Question: I am working on a project in which I am using php mysql to connect android application with database. My requirement is that , there is a spinner in the layout for which I want to initialise values during run time(values come from db).
I have been trying out this code
'''
package com.example.festipedia_logo;
//import com.actionbarsherlock.app.SherlockFragment;
import java.util.ArrayList;
import java.util.HashMap;
import java.util.List;
import org.apache.http.NameValuePair;
import org.apache.http.message.BasicNameValuePair;
import org.json.JSONArray;
import org.json.JSONException;
import org.json.JSONObject;
import com.example.festipedia_logo.details1.LoadAllProducts;
import android.app.Activity;
import android.app.Fragment;
import android.app.ProgressDialog;
import android.content.Intent;
import android.graphics.drawable.Drawable;
import android.os.AsyncTask;
import android.os.Bundle;
import android.support.v4.app.FragmentTransaction;
import android.support.v4.view.ViewPager;
import android.util.Log;
import android.view.LayoutInflater;
import android.view.View;
import android.view.ViewGroup;
import android.widget.AdapterView;
import android.widget.AdapterView.OnItemClickListener;
import android.widget.ArrayAdapter;
import android.widget.Button;
import android.widget.EditText;
import android.widget.ListAdapter;
import android.widget.ListView;
import android.widget.SimpleAdapter;
import android.widget.Spinner;
import android.widget.TextView;
import android.widget.Toast;
public class mainpagetry extends Activity {
Button button1;
Button button4;
ArrayAdapter<String> adapter;
String[] city;
String loc;
Spinner spinner;
//String loc;
private static String url_all_products =new Global().getcon()+"loc.php";
Button a;
// JSON Node names
private static final String TAG_SUCCESS = "success";
private static final String TAG_PRODUCTS = "products";
private static final String TAG_NAME = "eventname";
private static final String TAG_LOCATION = "location";
private ProgressDialog pDialog;
//String category,location;
// Creating JSON Parser object
JSONParser jParser = new JSONParser();
EditText b;int flag=0;
ArrayList<HashMap<String, String>> productsList;
// products JSONArray
JSONArray products = null;
//ListView l;
//Spinner spinner;
public void onCreate(Bundle savedInstanceState) {
super.onCreate(savedInstanceState);
//setContentView(R.layout.activity_main);
getActionBar().setDisplayShowTitleEnabled(false);
getActionBar().setDisplayUseLogoEnabled(false);
getActionBar().setDisplayShowCustomEnabled(true);
getActionBar().setDisplayShowHomeEnabled(false);
//getSupportActionBar().setIcon(R.drawable.fest);
//getSupportActionBar().setLogo(R.drawable.fest);
Drawable d=getResources().getDrawable(R.drawable.actionbar);
getActionBar().setBackgroundDrawable(d);
setContentView(R.layout.mainmenu);
productsList = new ArrayList<HashMap<String, String>>();
new LoadAllProducts().execute();
spinner = (Spinner)this.findViewById(R.id.spinner1);
/*city = new String[] { "Mumbai", "Chennai",
"Dubai"};
/*adapter = new ArrayAdapter<String>(this,
android.R.layout.simple_spinner_dropdown_item,city
);
*/
// spinner.setAdapter(adapter);
// View rootView = inflater.inflate(R.layout.mainmenu, container, false);
//Intent in = getIntent();
//loc = in.getStringExtra("loc");
Button button1 = (Button) findViewById(R.id.button1);
Button button4 = (Button) findViewById(R.id.button4);
Button button2 = (Button) findViewById(R.id.button2);
Button button5 = (Button) findViewById(R.id.button5);
Button button3 = (Button) findViewById(R.id.button3);
//TextView t1= (TextView) findViewById(R.id.getlocation);
//t1.setText(loc);
button1.setOnClickListener(new View.OnClickListener() {
@Override
public void onClick(View view) {
// creating new product in background thread
/*final FragmentTransaction ft = getFragmentManager().beginTransaction();
ft.replace(R.id.content_frame,new home1() , "Fest Content");
ft.commit();*/
String s=spinner.getSelectedItem().toString();
Intent i = new Intent(getApplicationContext(),
MainActivity.class);
i.putExtra("loc", 0);
i.putExtra("category", "Technical");
i.putExtra("location", s);
// Closing all previous activities
//i.addFlags(Intent.FLAG_ACTIVITY_CLEAR_TOP);
startActivity(i);
//new CreateNewProduct().execute();
}
});
button2.setOnClickListener(new View.OnClickListener() {
@Override
public void onClick(View view) {
// creating new product in background thread
/*final FragmentTransaction ft = getFragmentManager().beginTransaction();
ft.replace(R.id.content_frame,new home1() , "Fest Content");
ft.commit();*/
String s=spinner.getSelectedItem().toString();
Intent i = new Intent(getApplicationContext(),
MainActivity.class);
i.putExtra("loc", 0);
i.putExtra("category", "Cultural");
i.putExtra("location", s);
// Closing all previous activities
//i.addFlags(Intent.FLAG_ACTIVITY_CLEAR_TOP);
startActivity(i);
//new CreateNewProduct().execute();
}
});
button3.setOnClickListener(new View.OnClickListener() {
@Override
public void onClick(View view) {
// creating new product in background thread
/*final FragmentTransaction ft = getFragmentManager().beginTransaction();
ft.replace(R.id.content_frame,new home1() , "Fest Content");
ft.commit();*/
String s=spinner.getSelectedItem().toString();
Intent i = new Intent(getApplicationContext(),
MainActivity.class);
i.putExtra("loc", 0);
i.putExtra("category", "Sports");
i.putExtra("location", s);
// Closing all previous activities
//i.addFlags(Intent.FLAG_ACTIVITY_CLEAR_TOP);
startActivity(i);
//new CreateNewProduct().execute();
}
});
button4.setOnClickListener(new View.OnClickListener() {
@Override
public void onClick(View view) {
// creating new product in background thread
/* final FragmentTransaction ft = getFragmentManager().beginTransaction();
ft.replace(R.id.content_frame,new testing() , "Fest Content");
ft.commit();*/
Intent i = new Intent(getApplicationContext(),
MainActivity.class);
i.putExtra("loc", 1);
// Closing all previous activities
//i.addFlags(Intent.FLAG_ACTIVITY_CLEAR_TOP);
startActivity(i);
//new CreateNewProduct().execute();
}
});
button5.setOnClickListener(new View.OnClickListener() {
@Override
public void onClick(View view) {
// creating new product in background thread
/* final FragmentTransaction ft = getFragmentManager().beginTransaction();
ft.replace(R.id.content_frame,new testing() , "Fest Content");
ft.commit();*/
Intent i = new Intent(getApplicationContext(),
MainActivity.class);
i.putExtra("loc", 2);
// Closing all previous activities
//i.addFlags(Intent.FLAG_ACTIVITY_CLEAR_TOP);
startActivity(i);
//new CreateNewProduct().execute();
}
});
}
public void onBackPressed() {
finish();
}
class LoadAllProducts extends AsyncTask<String, String, String> {
@Override
protected void onPreExecute() {
super.onPreExecute();
pDialog = new ProgressDialog(mainpagetry.this);
pDialog.setMessage("Loading festivals. Please wait...");
pDialog.setIndeterminate(false);
pDialog.setCancelable(false);
pDialog.show();
}
/**
* getting All products from url
* */
protected String doInBackground(String... args) {
// Building Parameters
List<NameValuePair> params = new ArrayList<NameValuePair>();
//Log.d("test",category);
//Log.d("test1",location);
// getting JSON string from URL
JSONObject json = jParser.makeHttpRequest(url_all_products, "GET", params);
// Log.d("All Products: ", json.toString());
try {
// Checking for SUCCESS TAG
int success = json.getInt(TAG_SUCCESS);
if (success == 1) {
// products found
// Getting Array of Products
products = json.getJSONArray(TAG_PRODUCTS);
// looping through All Products
for (int i = 0; i < products.length(); i++) {
JSONObject c = products.getJSONObject(i);
// Storing each json item in variable
String name = c.getString(TAG_NAME);
String location = c.getString(TAG_LOCATION);
//l.setFilterText(id);
// creating new HashMap
HashMap<String, String> map = new HashMap<String, String>();
// adding each child node to HashMap key => value
map.put(TAG_NAME, name);
map.put(TAG_LOCATION, location);
// adding HashList to ArrayList
productsList.add(map);
}
} else {
//t1.setText("We currently do not have any events for this category at the chosen location");
//flag=1;
}
} catch (JSONException e) {
e.printStackTrace();
}
return null;
}
/**
* After completing background task Dismiss the progress dialog
* **/
protected void onPostExecute(String file_url) {
// dismiss the dialog after getting all products
pDialog.dismiss();
// updating UI from Background Thread
runOnUiThread(new Runnable() {
public void run() {
/**
* Updating parsed JSON data into ListView
* */
adapter = new ArrayAdapter<String>(this,
android.R.layout.simple_spinner_dropdown_item,TAG_LOCATION
);
spinner.setAdapter(adapter);
}
});
}
}
}
'''
But I am not able to initialise spinner with the values obtained from db.
The error states: 'The constructor ArrayAdapter<String>(new Runnable(){}, int, String) is undefined'
I have also tried using this in the void run method :
'''
public void run() {
/**
* Updating parsed JSON data into ListView
* */
ListAdapter adapter = new SimpleAdapter
(
mainpagetry.this, productsList,
R.layout.list_item, new String[]
{
TAG_LOCATION
},
new int[] {
R.id.name
});
spinner.setAdapter(adapter);
}
'''
Here it states : 'The method setAdapter(SpinnerAdapter) in the type Spinner is not applicable for the arguments (ListAdapter)'
Please help!!!
EDIT:
Screenshot of error

Error for array adapter - 'The constructor ArrayAdapter<String>(mainpagetry, int, String) is undefined'
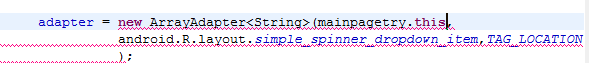
Answer: You should construct your adapter like this :
'''
adapter = new ArrayAdapter<String>
(mainpagetry.this,
android.R.layout.simple_spinner_dropdown_item);
'''
Note : 'this' (Runnable) in your original code changed to 'this' instance of outer class(you Activity).
Also, remove the last parameter to match one of the 'ArrayAdapter' constructors or make it an array or list of Strings, like this :
'''
adapter = new ArrayAdapter<String>
(mainpagetry.this,
android.R.layout.simple_spinner_dropdown_item
Arrays.asList("item1", "item2", "item3"));
'''